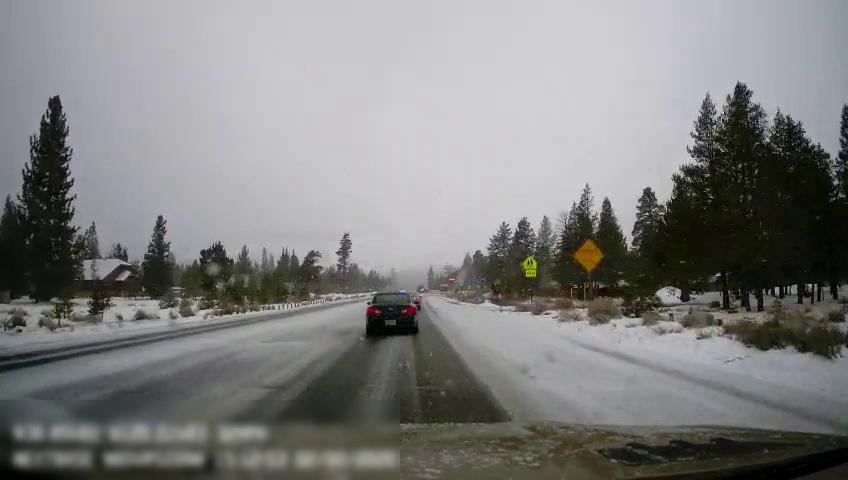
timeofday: Day
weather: Snowy
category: Drivable Space
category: Vehicles | Car
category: Vehicles | Car
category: Lanes | Current Lane
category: Traffic | Signs
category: Traffic | Signs
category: Traffic | Signs
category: Traffic | Signs
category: Traffic | Signs